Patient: sex F, age 27
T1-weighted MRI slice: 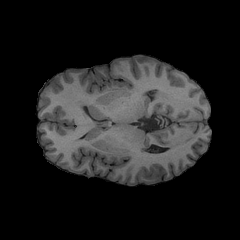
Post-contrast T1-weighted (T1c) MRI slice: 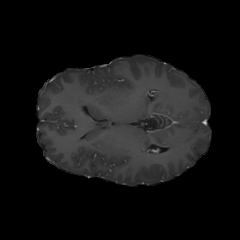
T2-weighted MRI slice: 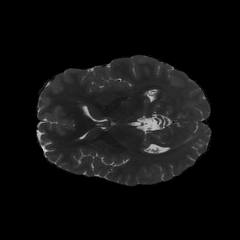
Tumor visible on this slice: no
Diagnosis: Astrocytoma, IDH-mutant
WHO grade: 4